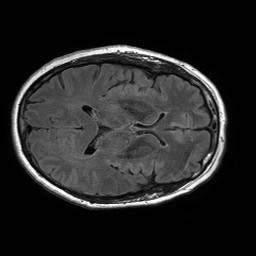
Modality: FLAIR
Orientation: axial
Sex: female
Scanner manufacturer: philips
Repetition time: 11 s
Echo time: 0.125 s